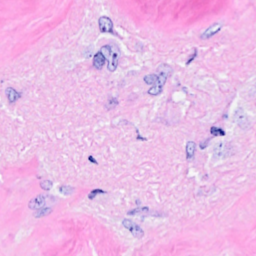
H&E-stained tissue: Breast